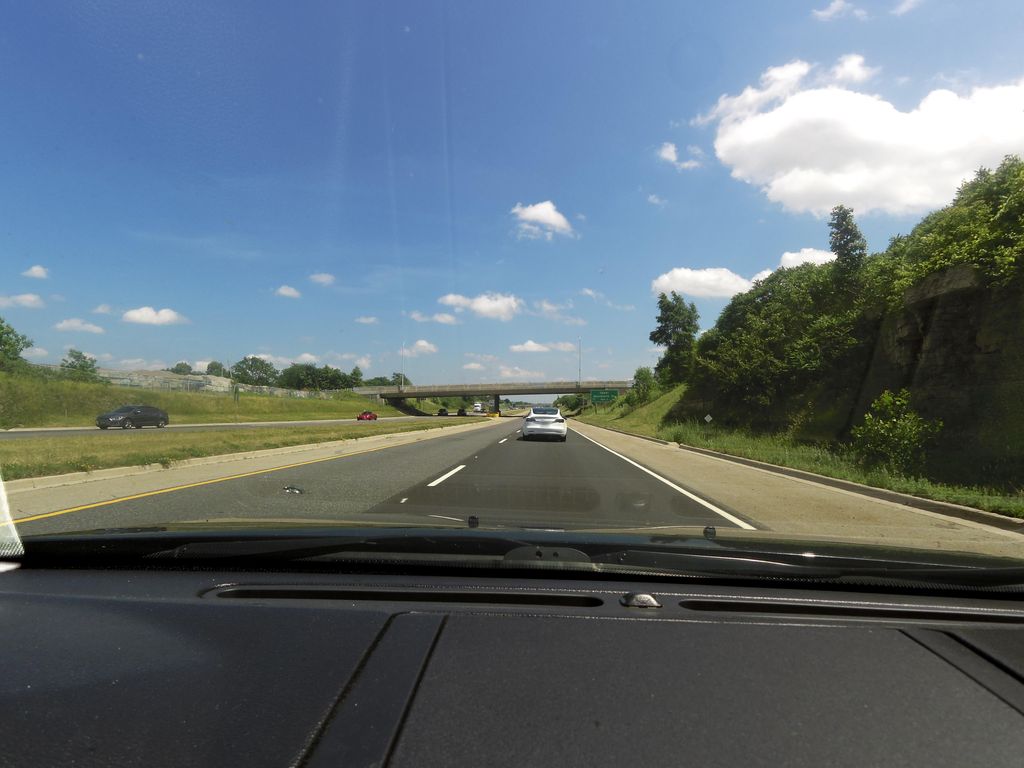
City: hamilton